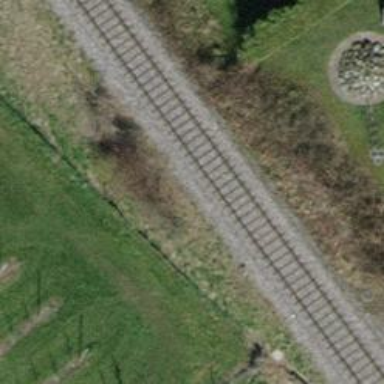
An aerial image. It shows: Railway track on embankment with single track.